Question: I am making an app that uses cards to display information, and I want to have an image on the left side of the card. The problem I'm having is that the ImageView I'm inserting at the left side is being padded on all sides for some reason.
After doing some searching online, I found many posts on stackoverflow that were asking the same question, and all of them were told to use this code fix their issue:
'''
android:adjustViewBounds="true"
'''
and to simply add this within their ImageView in the xml. I tried this, but the padding remains. I have set the background color of the image view to lime green to illustrate the padded areas.
Here is my XML code for the card:
'''
<?xml version="1.0" encoding="utf-8"?>
<android.support.v7.widget.CardView
xmlns:android="http://schemas.android.com/apk/res/android"
xmlns:card_view="http://schemas.android.com/apk/res-auto"
android:orientation="horizontal"
android:layout_width="match_parent"
android:layout_height="100dp"
android:layout_margin="2dp"
android:clickable="true"
android:foreground="?android:attr/selectableItemBackground"
card_view:cardCornerRadius="5dp"
>
<RelativeLayout
android:layout_width="match_parent"
android:layout_height="match_parent">
<ImageView
android:id="@+id/drinkImage"
android:layout_width="100dp"
android:layout_height="match_parent"
android:adjustViewBounds="true"
android:background="#00FF00"
android:gravity="left"
/>
<TextView
android:padding="8dp"
android:id="@+id/drinkName"
android:layout_width="wrap_content"
android:layout_height="wrap_content"
android:textSize="24sp"
android:layout_toRightOf="@+id/drinkImage"
/>
<TextView
android:padding="8dp"
android:id="@+id/drinkDesc"
android:layout_width="wrap_content"
android:layout_height="wrap_content"
android:layout_below="@+id/drinkName"
android:layout_toRightOf="@+id/drinkImage"
/>
</RelativeLayout>
</android.support.v7.widget.CardView>
'''
and this is what I'm getting on my screen:
<URL>

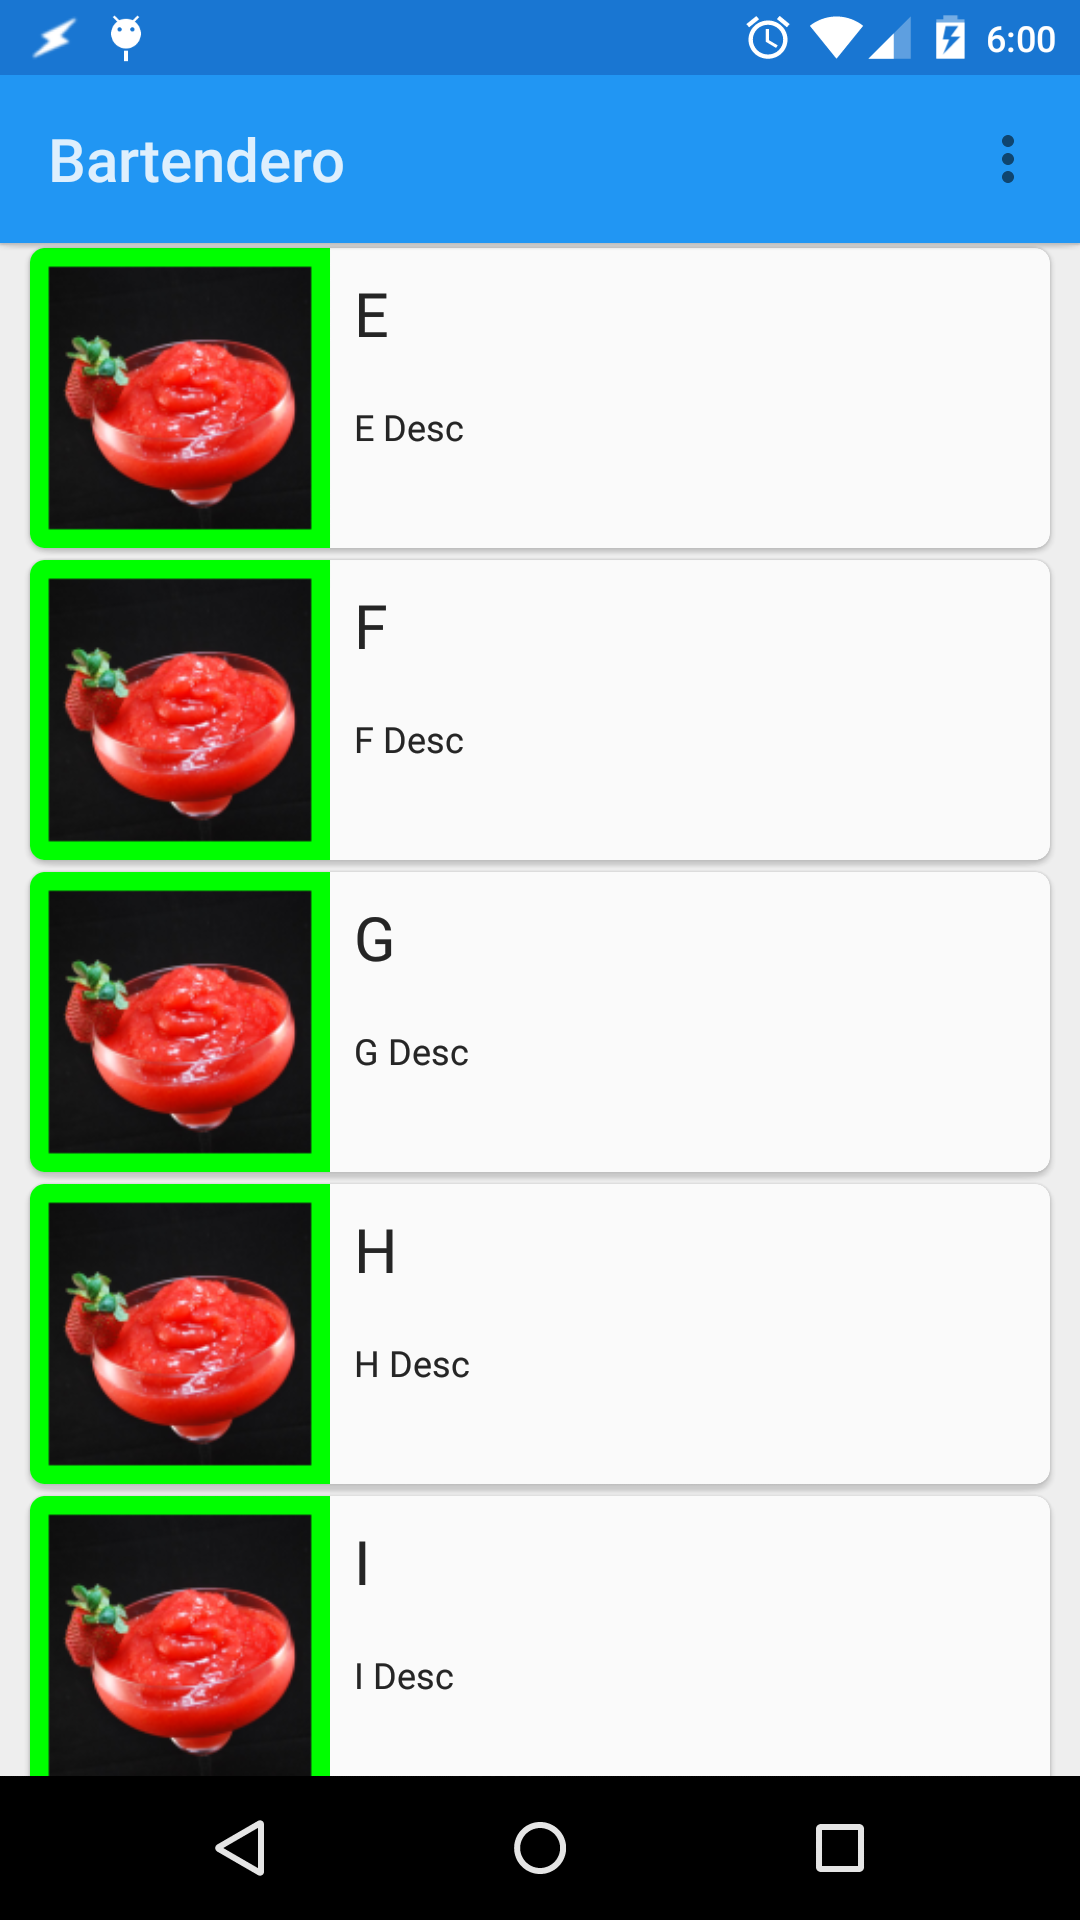
Answer: OK, it turns out I was adding an image asset to the project by right-clicking drawable/ and clicking new->Image Asset. what I didn't realize this does is actually crop and resize the image, as I obviously had no idea the proper usage of the image asset creator.
To add the .PNG files to the project, I simply copied the image files from Finder (the Mac equivalent of Windows Explorer) and pasted them into the drawables folder in Android Studio and everything works out perfectly. Such a noob mistake!